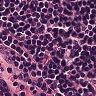
Metastatic tissue present: no